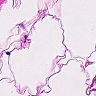
Metastatic tissue present: no